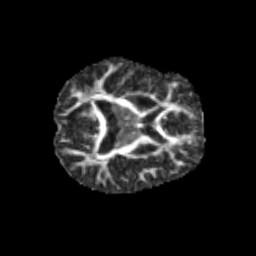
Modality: FA
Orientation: axial
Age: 9
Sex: male
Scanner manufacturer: siemens
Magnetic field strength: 3 T
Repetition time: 3.8 s
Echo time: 0.07 s